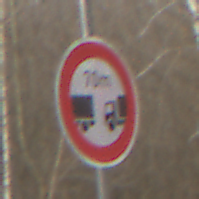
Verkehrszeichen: VerbotUnterschreitenMindestabstand
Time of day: MorningAfternoon
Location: Outdoor (Nature)
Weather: PartlyCloudy
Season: Winter
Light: Natural